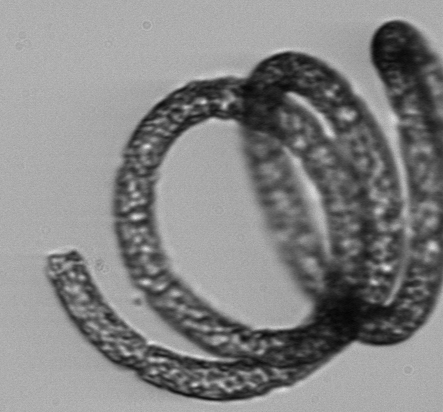
Label: Guinardia_striata